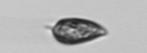
Label: Prorocentrum_triestinum